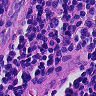
Metastatic tissue present: no